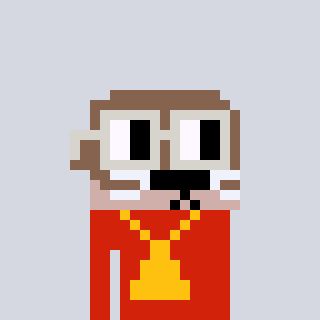
a pixel art character with square light gray glasses, a otter-shaped head and a red-colored body on a cool background